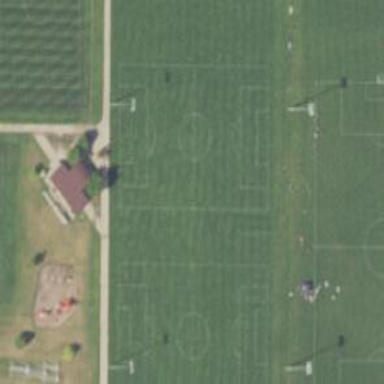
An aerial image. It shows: Soccer pitch designated for leisure and sports activities.